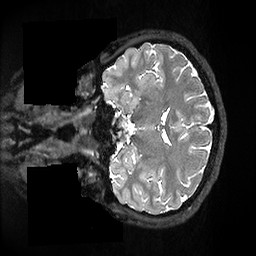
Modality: T2w
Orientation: coronal
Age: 22
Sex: male
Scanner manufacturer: ge
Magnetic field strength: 3 T
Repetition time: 3.202 s
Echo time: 0.06589 s